Question: i'm trying to do some practices on command line..

as you see in the pic the command is not triggering. i'm pressing Enter. (as described in practicing book)
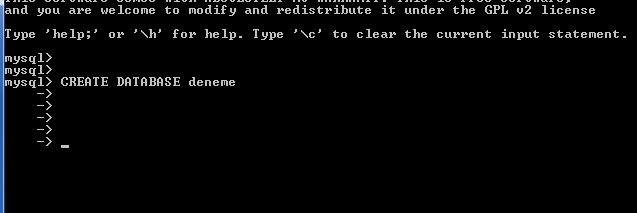
Answer: End a command with a semicolon ';'
'''
CREATE DATABASE deneme;
'''
As long as it keeps printing the '->' prompt on new lines, it is expecting the ';' terminator.